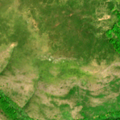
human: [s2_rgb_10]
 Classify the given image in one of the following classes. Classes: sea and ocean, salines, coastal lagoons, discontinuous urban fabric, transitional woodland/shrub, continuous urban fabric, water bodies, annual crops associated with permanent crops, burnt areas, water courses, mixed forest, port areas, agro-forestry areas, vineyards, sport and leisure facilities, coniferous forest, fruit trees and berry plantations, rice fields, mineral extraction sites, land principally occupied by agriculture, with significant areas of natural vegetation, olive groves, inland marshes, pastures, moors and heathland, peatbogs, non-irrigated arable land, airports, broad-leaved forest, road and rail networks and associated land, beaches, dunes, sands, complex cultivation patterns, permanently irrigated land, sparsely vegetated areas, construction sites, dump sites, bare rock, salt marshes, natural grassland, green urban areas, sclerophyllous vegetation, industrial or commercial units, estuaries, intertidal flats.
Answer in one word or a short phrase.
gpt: broad-leaved forest, natural grassland, transitional woodland/shrub, sparsely vegetated areas